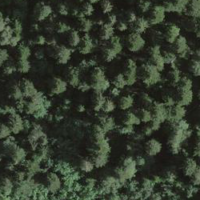
EUNIS habitat code: 44
Species observed at this site:
Dactylorhiza maculata
Silene dioica
Hypericum hirsutum